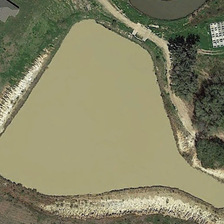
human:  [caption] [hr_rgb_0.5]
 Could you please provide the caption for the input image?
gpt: several green trees and meadows are around a pond .

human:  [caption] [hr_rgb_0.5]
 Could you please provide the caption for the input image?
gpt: several green trees and meadows are around a pond .

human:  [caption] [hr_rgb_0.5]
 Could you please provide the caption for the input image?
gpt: several green trees and meadows are around a pond .

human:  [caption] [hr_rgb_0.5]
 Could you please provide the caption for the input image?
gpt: several green trees and meadows are around a pond .

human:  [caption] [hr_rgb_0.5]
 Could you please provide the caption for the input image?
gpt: several green trees and meadows are around a pond .